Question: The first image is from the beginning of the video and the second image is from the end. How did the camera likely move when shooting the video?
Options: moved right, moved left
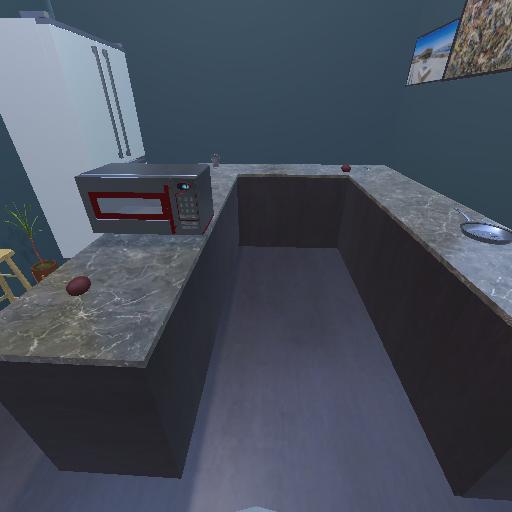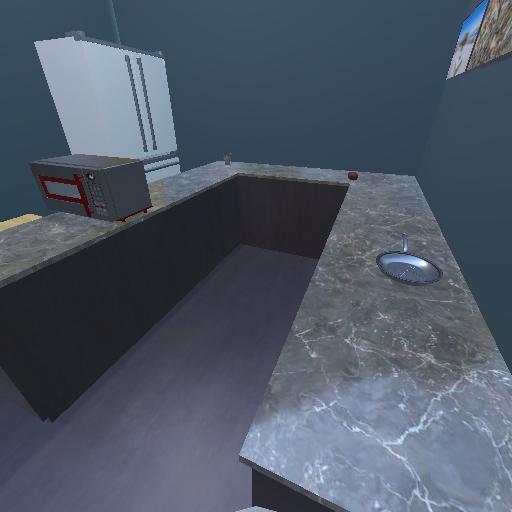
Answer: moved right